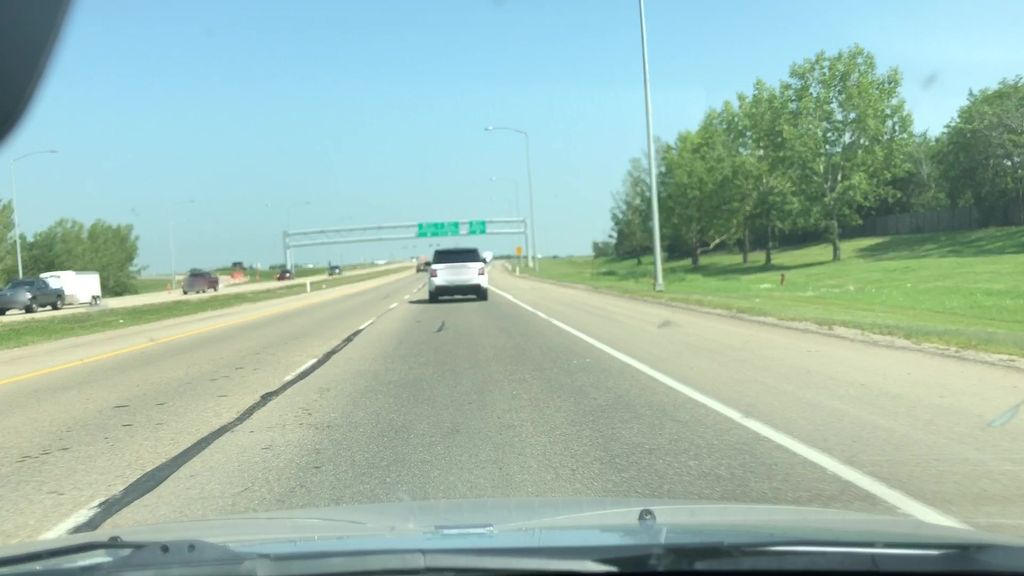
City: edmonton